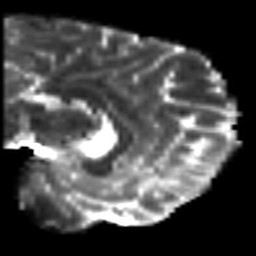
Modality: T2w
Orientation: sagittal
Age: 22
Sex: male
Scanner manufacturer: siemens
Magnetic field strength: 3 T
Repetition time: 7 s
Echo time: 0.0926 s